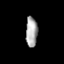
Tissue: prostate
Cell type: Myeloid cells
Senescence score: 0.7078
Nuclear area (px): 339
Mean DAPI intensity: 171.121